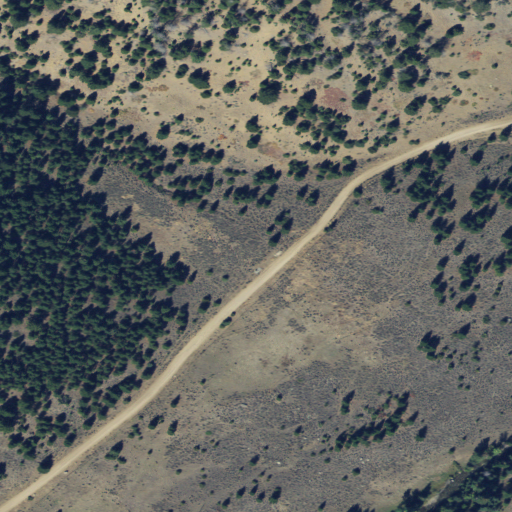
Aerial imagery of valley in Montana named Sams Gulch containing shrub, evergreen forest, and grassland